Question: I am trying to print a html table which has cells with images, in my pdf using 'jsPDF':
'''
doc.autoTable({
html: '#news_pos',
startX: 10,
startY: 20,
theme: 'grid',
didDrawCell: function(data) {
for(var z = 1; z < document.getElementById("news_pos").rows.length; z++){
for(var y = 1; y < document.getElementById("news_pos").rows[z].cells.length; y++){
if(document.getElementById("news_pos").rows[z].cells.item(y).innerHTML.includes("img")){
if (data.column.index === y && data.row.index === z) {
var td = data.cell.raw;
console.log(td) //shows the correct cell data
var img = td.getElementsByTagName('img')[0];
var dim = data.cell.height - data.cell.padding('vertical');
var textPos = data.cell.textPos;
doc.addImage(img.src, textPos.x, textPos.y, dim, dim);
}
}
}
}
},
bodyStyles: {lineColor: [0, 0, 0]},
styles: {
fontSize: 10,
cellWidth: 'auto',
halign: 'center',
fillColor: [225, 197, 238]
},
})
'''
I get this error when I execute the code:
> Uncaught (in promise) TypeError: Cannot read properties of undefined
(reading 'x')
When I try to 'console.log(textPos)', I get undefined. Please help me fix this
This is my table structure:

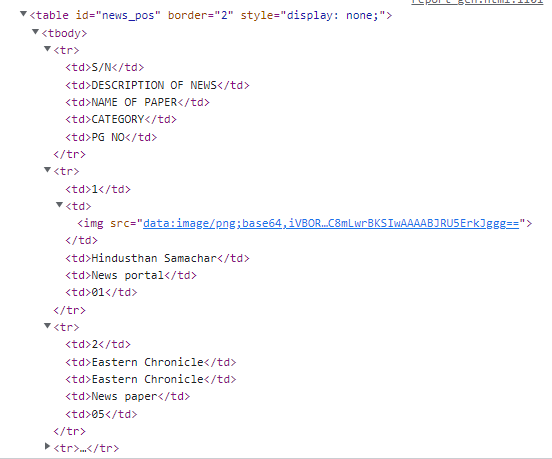
Answer: For some reason 'textPos' shows undefined, so I just used 'data.cell.x' and 'data.cell.y' for getting the 'x' and 'y' coordinates.